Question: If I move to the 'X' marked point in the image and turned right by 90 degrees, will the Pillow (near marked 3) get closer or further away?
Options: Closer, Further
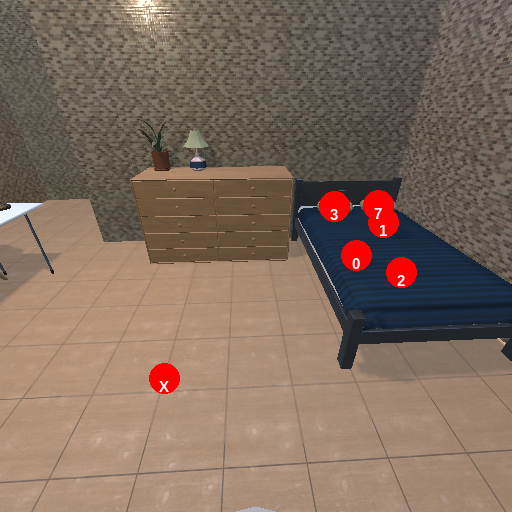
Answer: Closer